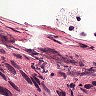
Metastatic tissue present: yes